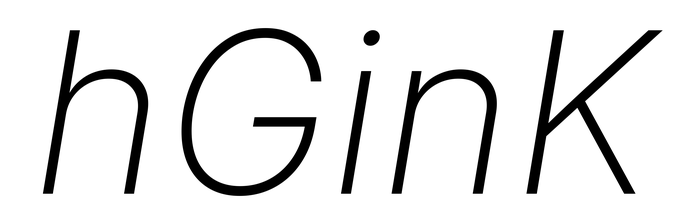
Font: Inter-Italic_ExtraLight_Italic